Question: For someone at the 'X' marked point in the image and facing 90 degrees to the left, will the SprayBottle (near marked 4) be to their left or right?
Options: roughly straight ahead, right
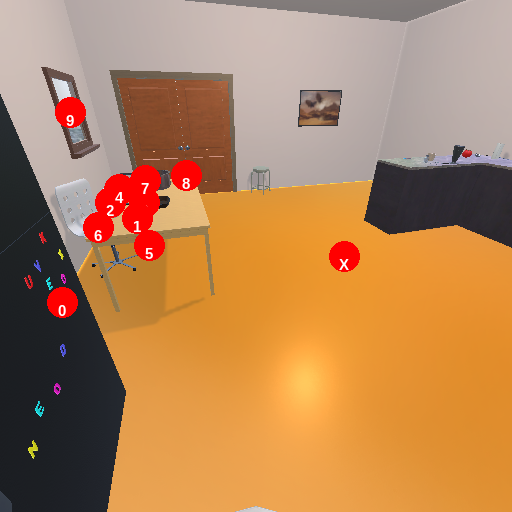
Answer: roughly straight ahead